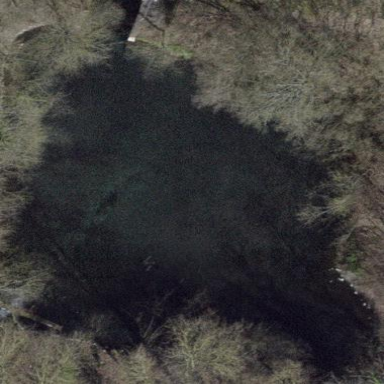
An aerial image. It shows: Serene pond surrounded by nature.